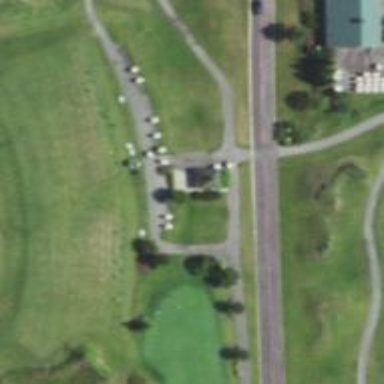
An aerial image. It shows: Service road designated as golf cart path.